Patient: sex F, age 55
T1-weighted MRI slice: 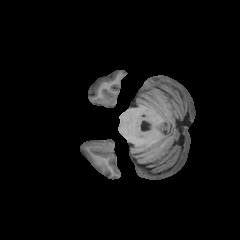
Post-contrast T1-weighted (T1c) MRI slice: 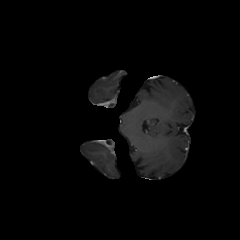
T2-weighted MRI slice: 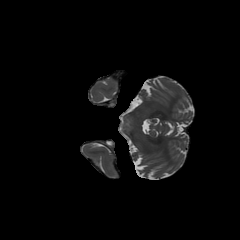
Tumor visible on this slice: no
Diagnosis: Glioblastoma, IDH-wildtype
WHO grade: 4